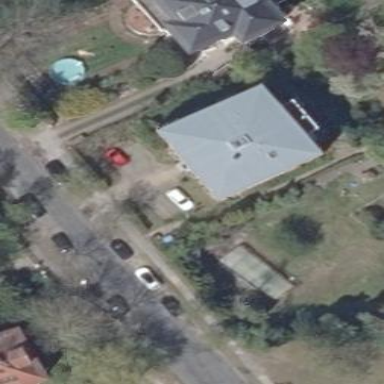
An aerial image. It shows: Apartment building with hipped roof.